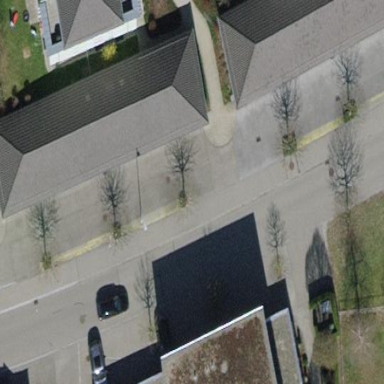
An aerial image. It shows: Garage.